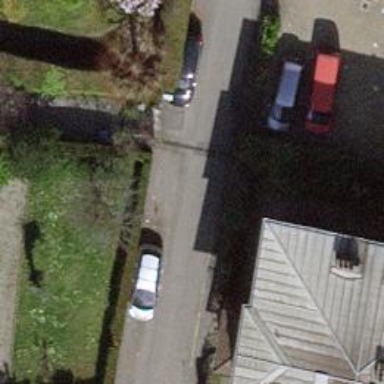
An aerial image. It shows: Asphalt road in residential area.